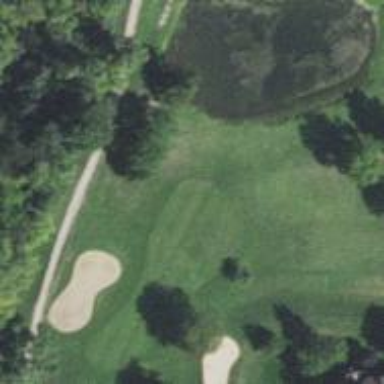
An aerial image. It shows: Grassy area designated as golf fairway.